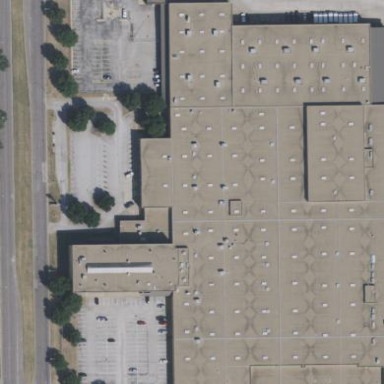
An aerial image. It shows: Industrial building that serves as post depot.